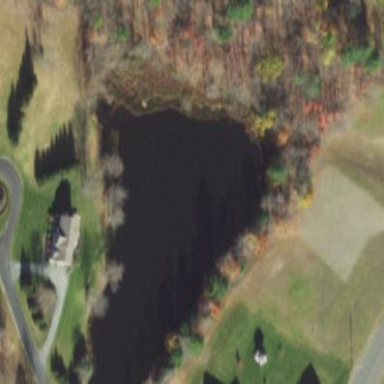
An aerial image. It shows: Peaceful pond surrounded by nature.